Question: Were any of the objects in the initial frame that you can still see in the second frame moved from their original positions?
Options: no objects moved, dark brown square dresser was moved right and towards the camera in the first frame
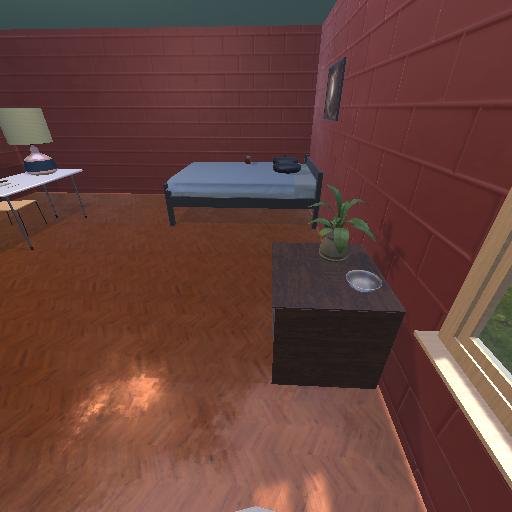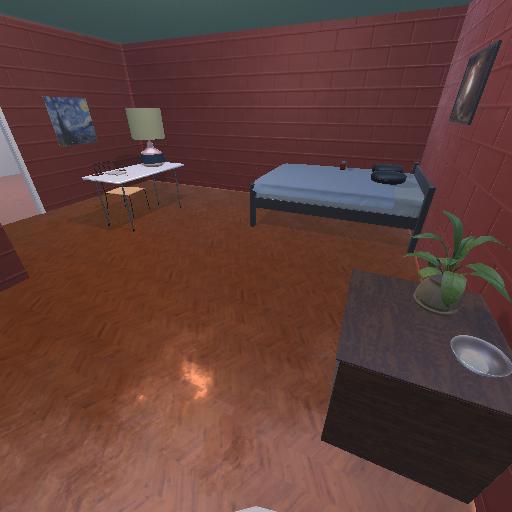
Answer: no objects moved